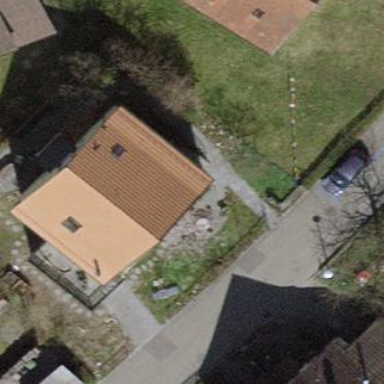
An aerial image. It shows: Building with tiled roof.